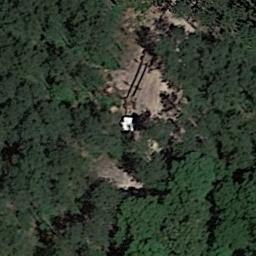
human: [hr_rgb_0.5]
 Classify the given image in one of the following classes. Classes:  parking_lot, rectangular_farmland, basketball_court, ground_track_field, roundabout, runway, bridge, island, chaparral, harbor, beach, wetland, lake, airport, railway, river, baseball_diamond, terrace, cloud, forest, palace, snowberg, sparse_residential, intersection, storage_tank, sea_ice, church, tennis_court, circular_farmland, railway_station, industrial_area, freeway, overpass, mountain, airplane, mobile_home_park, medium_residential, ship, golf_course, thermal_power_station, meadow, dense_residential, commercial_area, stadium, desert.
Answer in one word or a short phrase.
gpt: forest